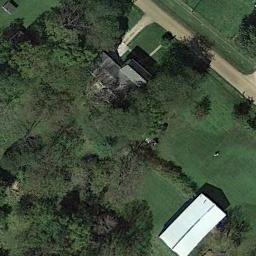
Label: sparse_residential